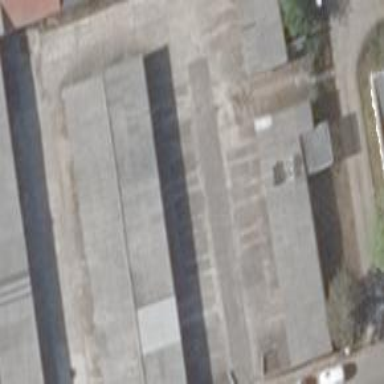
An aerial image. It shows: Garage building.